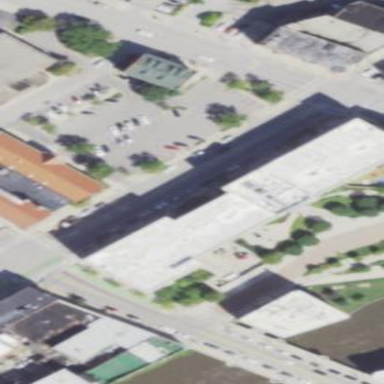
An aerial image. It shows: College building.